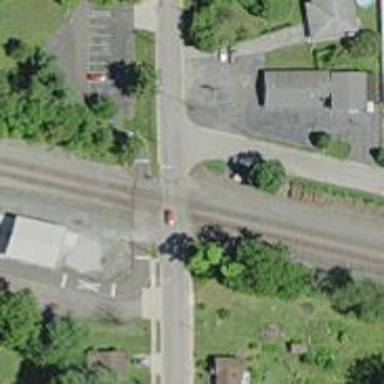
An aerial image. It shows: Crossing for the railway.